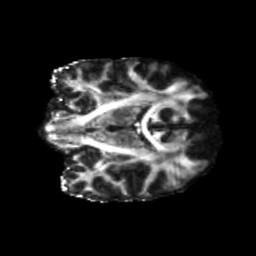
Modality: FA
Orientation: coronal
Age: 39
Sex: female
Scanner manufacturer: siemens
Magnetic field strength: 3 T
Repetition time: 5.25 s
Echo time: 0.08 s